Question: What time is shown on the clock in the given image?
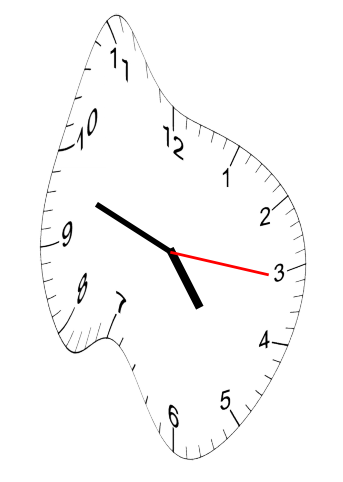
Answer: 04:48:16